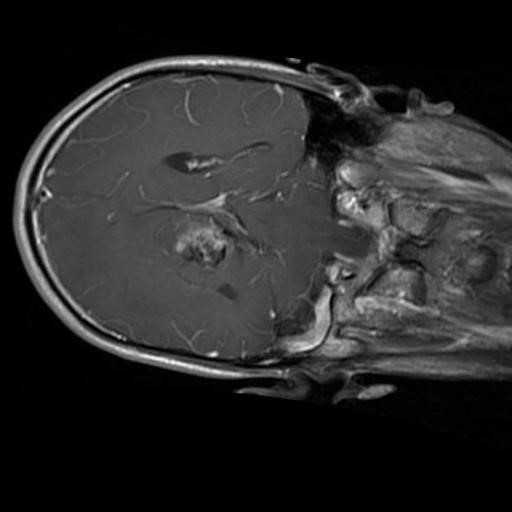
Label: brain_glioma